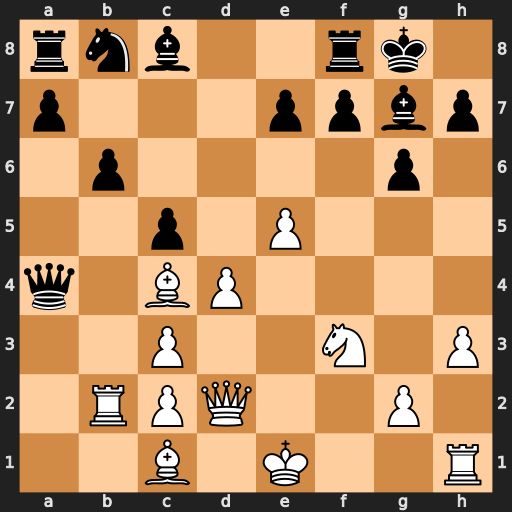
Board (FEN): rnb2rk1/p3ppbp/1p4p1/2p1P3/q1BP4/2P2N1P/1RPQ2P1/2B1K2R
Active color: w
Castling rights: K
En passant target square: -
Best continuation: Bd5 Be6 Bxa8